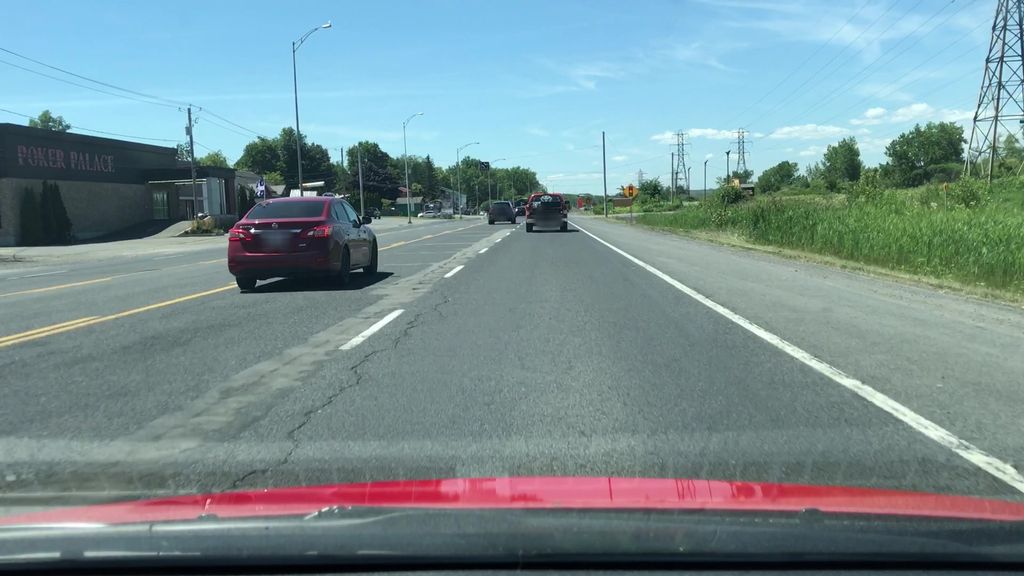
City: montreal